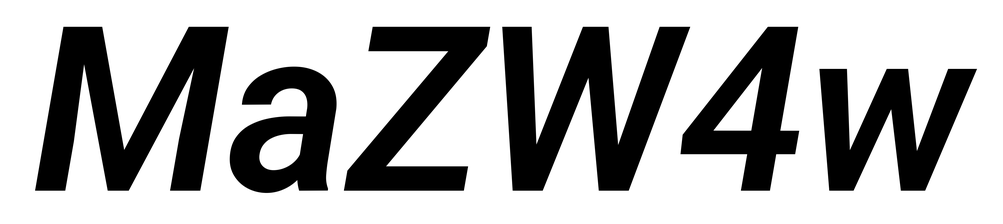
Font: Roboto-Italic_SemiBold_Italic